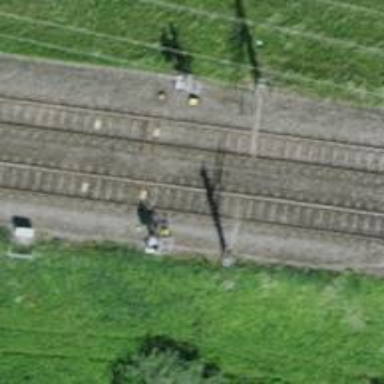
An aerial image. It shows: Railway signal.